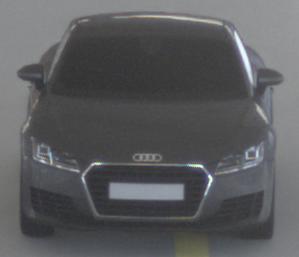
Make: Audi
Model: TT Coupé 1.8 TFSI
Detailed model: TT (8S) Coupé
Model produced from: 2015/08
Model produced until: 2018/06
Doors: 3
Color: gray
Road condition: dry road
Daytime: morning or afternoon
Contrast: low contrast